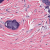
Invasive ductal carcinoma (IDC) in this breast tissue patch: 1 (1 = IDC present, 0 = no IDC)